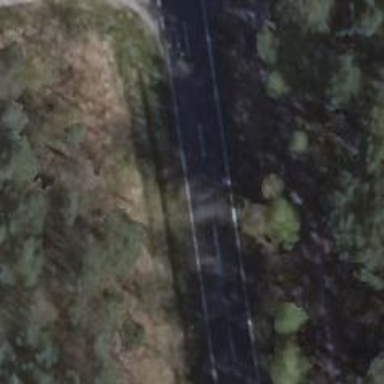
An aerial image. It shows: Secondary road with asphalt surface.